高一 · 立体几何学
, 在正方体 $A B C D-A_{1} B_{1} C_{1} D_{1}$ 中, $M, N, P$ 分别是 $A D_{1}, B D, B_{1} C$ 的中点.求证:

(1) $M N / /$ 平面 $C C_{1} D_{1} D$;

(2) 平面 $M N P / /$ 平面 $C C_{1} D_{1} D$.
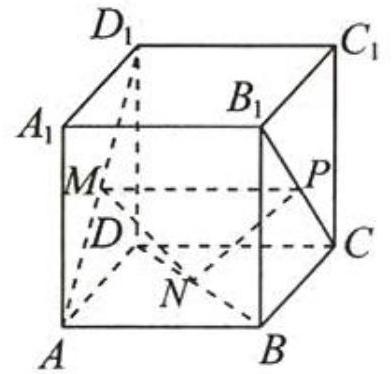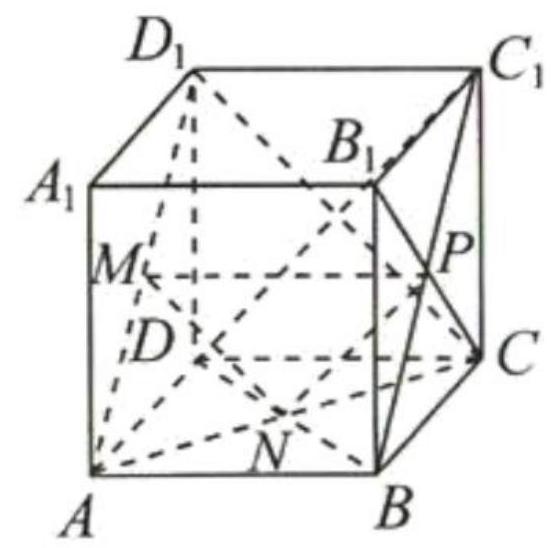
答案: 见解析
解析: 【分析】

(1) 连接 $A C, C D_{1}$, 根据线面平行的判定定理, 即可证明结论成立;

(2) 连接 $B C_{1}, C_{1} D$, 先由线面平行的判定定理, 得到 $P N \|$ 平面 $C C_{1} D_{1} D$, 再由 (1)的结果，结合面面平行的判定定理，即可证明结论成立.

【详解】

(1) 如图, 连接 $A C, C D_{1}$.

$\because$ 四边形 $A B C D$ 是正方形, $N$ 是 $B D$ 的中点, $\therefore N$ 是 $A C$ 的中点.

又 $\because M$ 是 $A D_{1}$ 的中点, $\therefore M N / / C D_{1}$.

$\because M N \not \subset$ 平面 $C C_{1} D_{1} D, C D_{1} \subset$ 平面 $C C_{1} D_{1} D$,
$\therefore M N / /$ 平面 $C C_{1} D_{1} D$.

(2) 连接 $B C_{1}, C_{1} D$,

$\because$ 四边形 $B_{1} B C C_{1}$ 是正方形, $P$ 是 $B_{1} C$ 的中点, $\therefore P$ 是 $B C_{1}$ 的中点.

又 $\because N$ 是 $B D$ 中点, $\therefore P N \| C_{1} D$.

$\because P N \not \subset$ 平面 $C C_{1} D_{1} D, C_{1} D \subset$ 平面 $C C_{1} D_{1} D$,

$\therefore P N \|$ 平面 $C C_{1} D_{1} D$.

由（1）知 $M N / /$ 平面 $C C_{1} D_{1} D$ ，且 $M N \cap P N=N$,

$\therefore$ 平面 $M N P / /$ 平面 $C C_{1} D_{1} D$.

【点睛】

本题主要考查证明线面平行与面面平行, 熟记线面平行的判定定理以及面面平行的判定定理即可，属于常考题型.